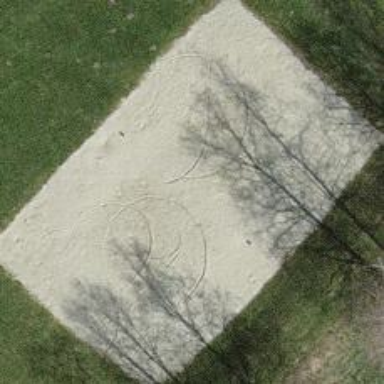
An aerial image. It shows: Beach volleyball pitch for leisure land.